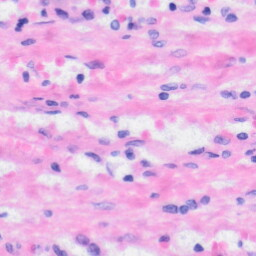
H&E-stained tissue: Liver